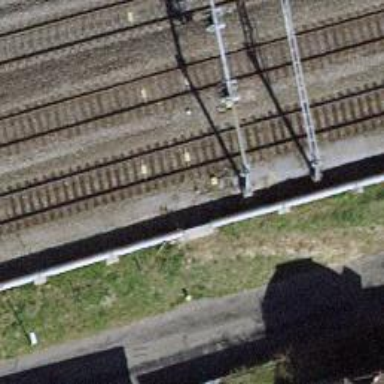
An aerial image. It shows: Railway signal.